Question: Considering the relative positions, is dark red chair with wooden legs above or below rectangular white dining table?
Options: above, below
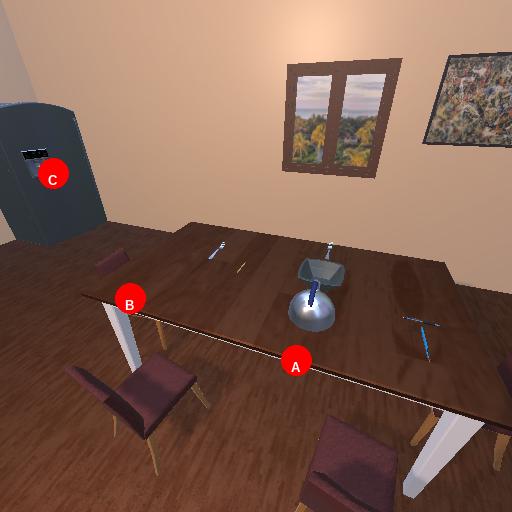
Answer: above